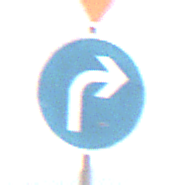
Verkehrszeichen: VorgeschriebeneFahrtrichtungRechts
Zusatzzeichen oben: VorfahrtGewaehren
Umgebung: Outdoor, Nature
Tageszeit: MorningAfternoon
Wetter: Overcast
Licht: Natural
Jahreszeit: NotSpecified
Kontrast: LowContrast